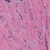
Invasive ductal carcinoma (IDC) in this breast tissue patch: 1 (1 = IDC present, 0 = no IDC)